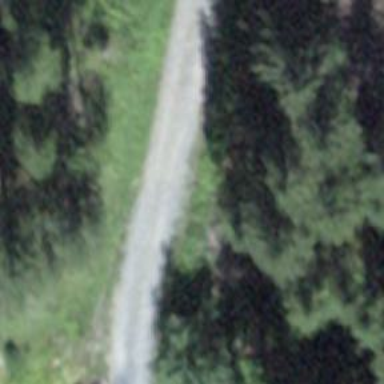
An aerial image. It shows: Track with grade 2 gravel surface.